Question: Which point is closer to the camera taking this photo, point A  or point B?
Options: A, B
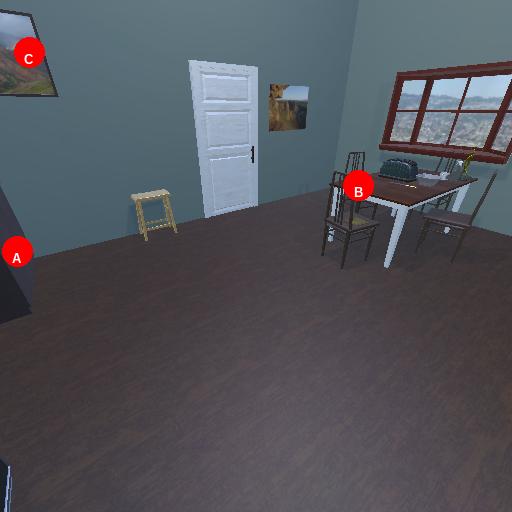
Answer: A